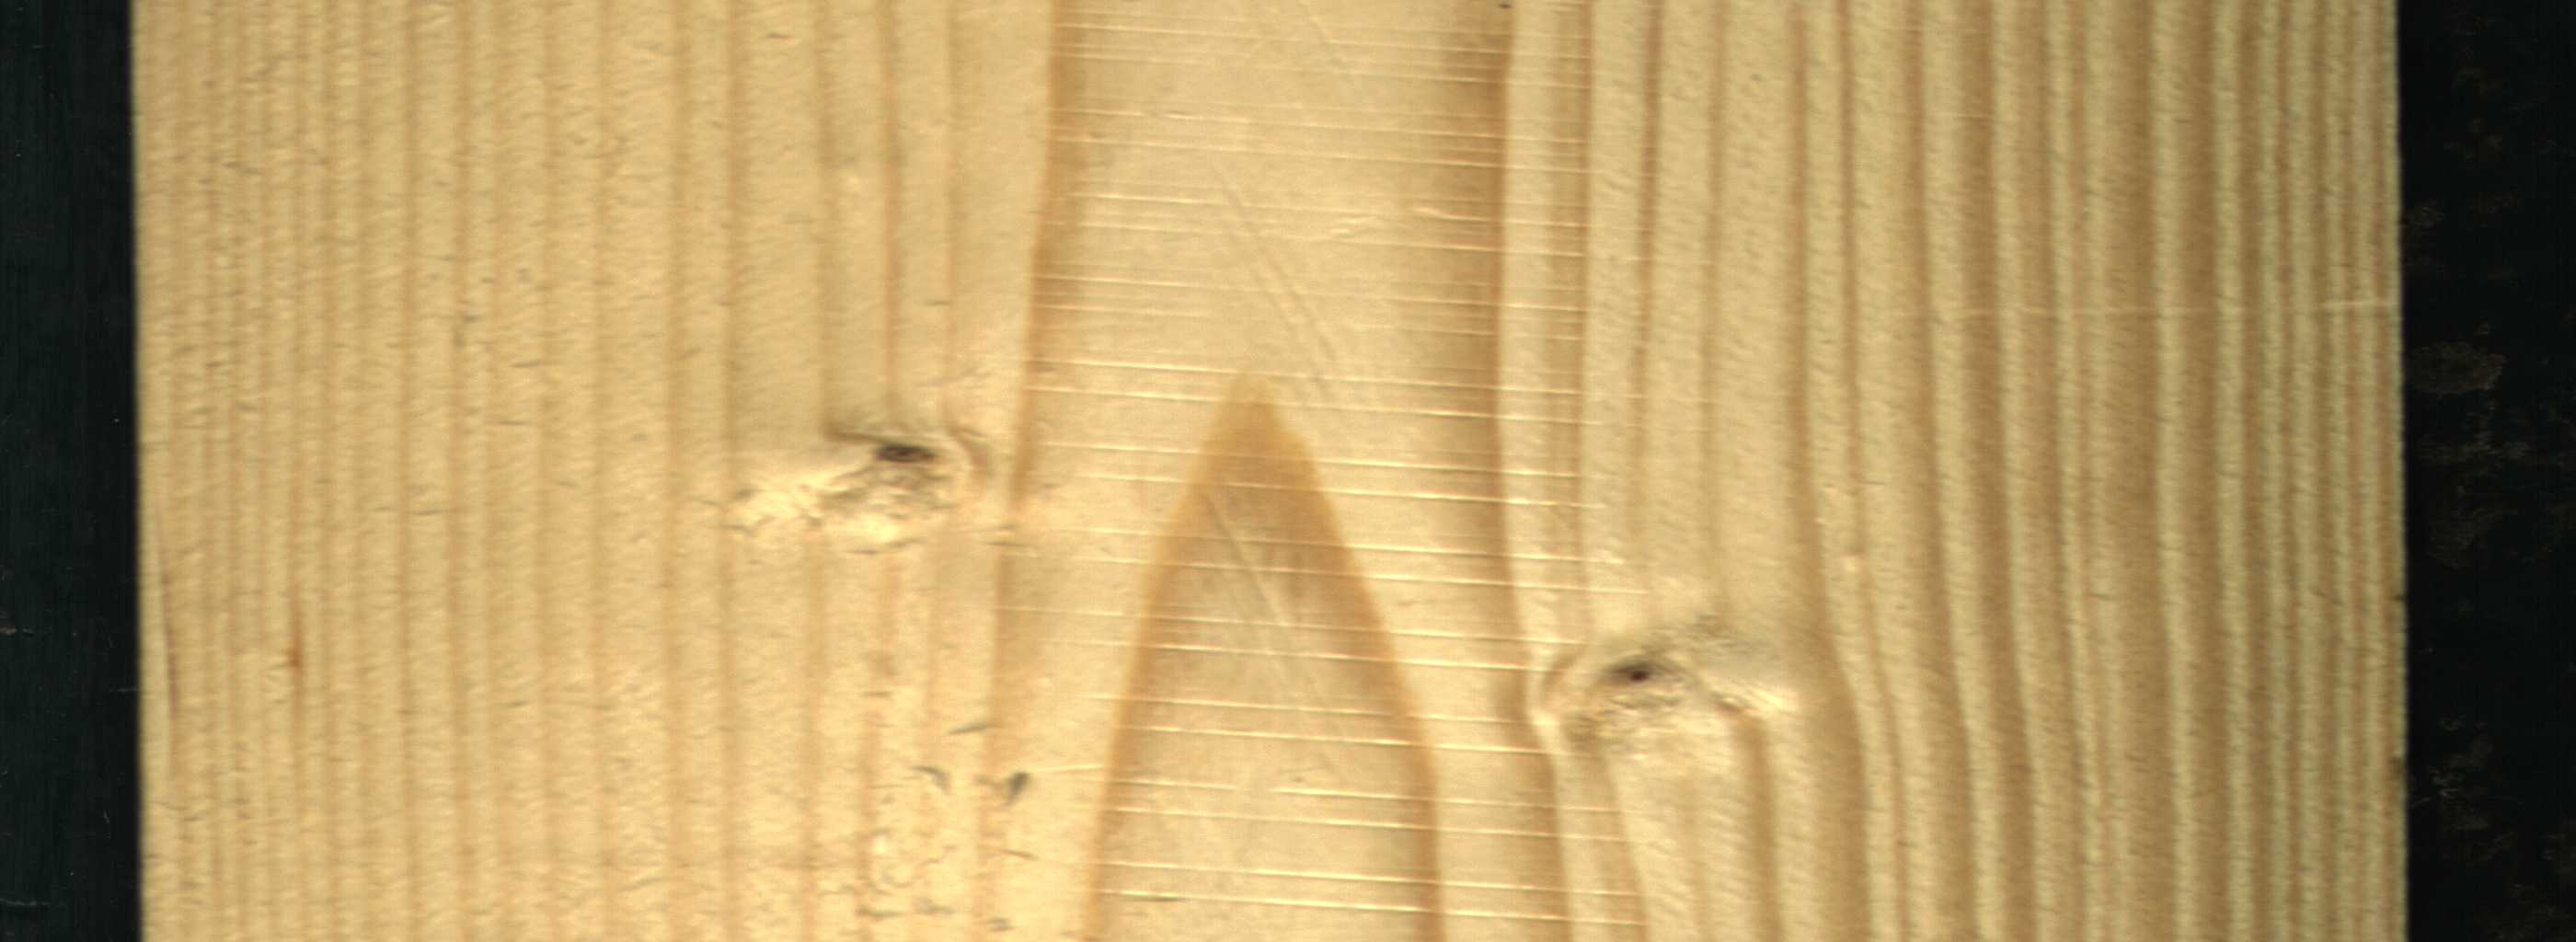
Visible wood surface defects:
Live_Knot
Live_Knot